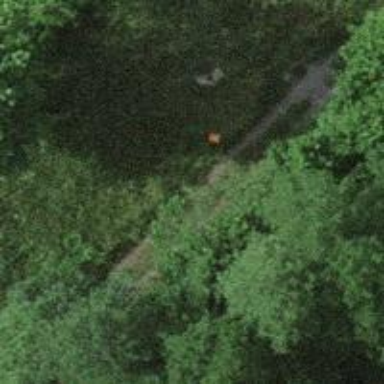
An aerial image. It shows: Pole supporting pipeline marker with roof cover.